Question: I am trying to find a tool for visualisation of connectons between specific points. I have a bunch of data points which are sometimes connected with each other, I want to create a map of this connections - maybe something like this:

Do you have any tips or suggestions for such a tool? Perhaps there is a module or function in python, R or matlab that can accomplish that task.
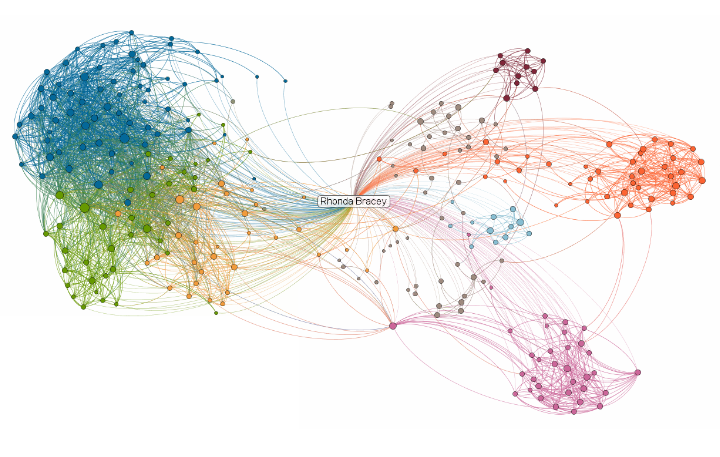
Answer: Some more information on LinkedIn InMaps (closed down Sep 2014):
<URL>
> The layout is an optimized Barnes-Hut algorithm, and the colors are
picked using the Louvain optimization for modularity. While we
definitely played around with Gephi for some earlier mocks of the
project, the final version does not use it.InMaps uses Hadoop/Pig , Ruby , Voldemort, Java and Processing for the
heavy backend maps calculation and image processing. The exploration
widget is powered by Javascript and open-source libraries Seadragon
and RaphaelJS.
Mathieu Bastien, one of the core programmers, has a tech presentation here:
<URL>
and he is also a core programmer for Gephi, an open-source graphing GUI:
<URL>